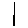
Label: line